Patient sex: M
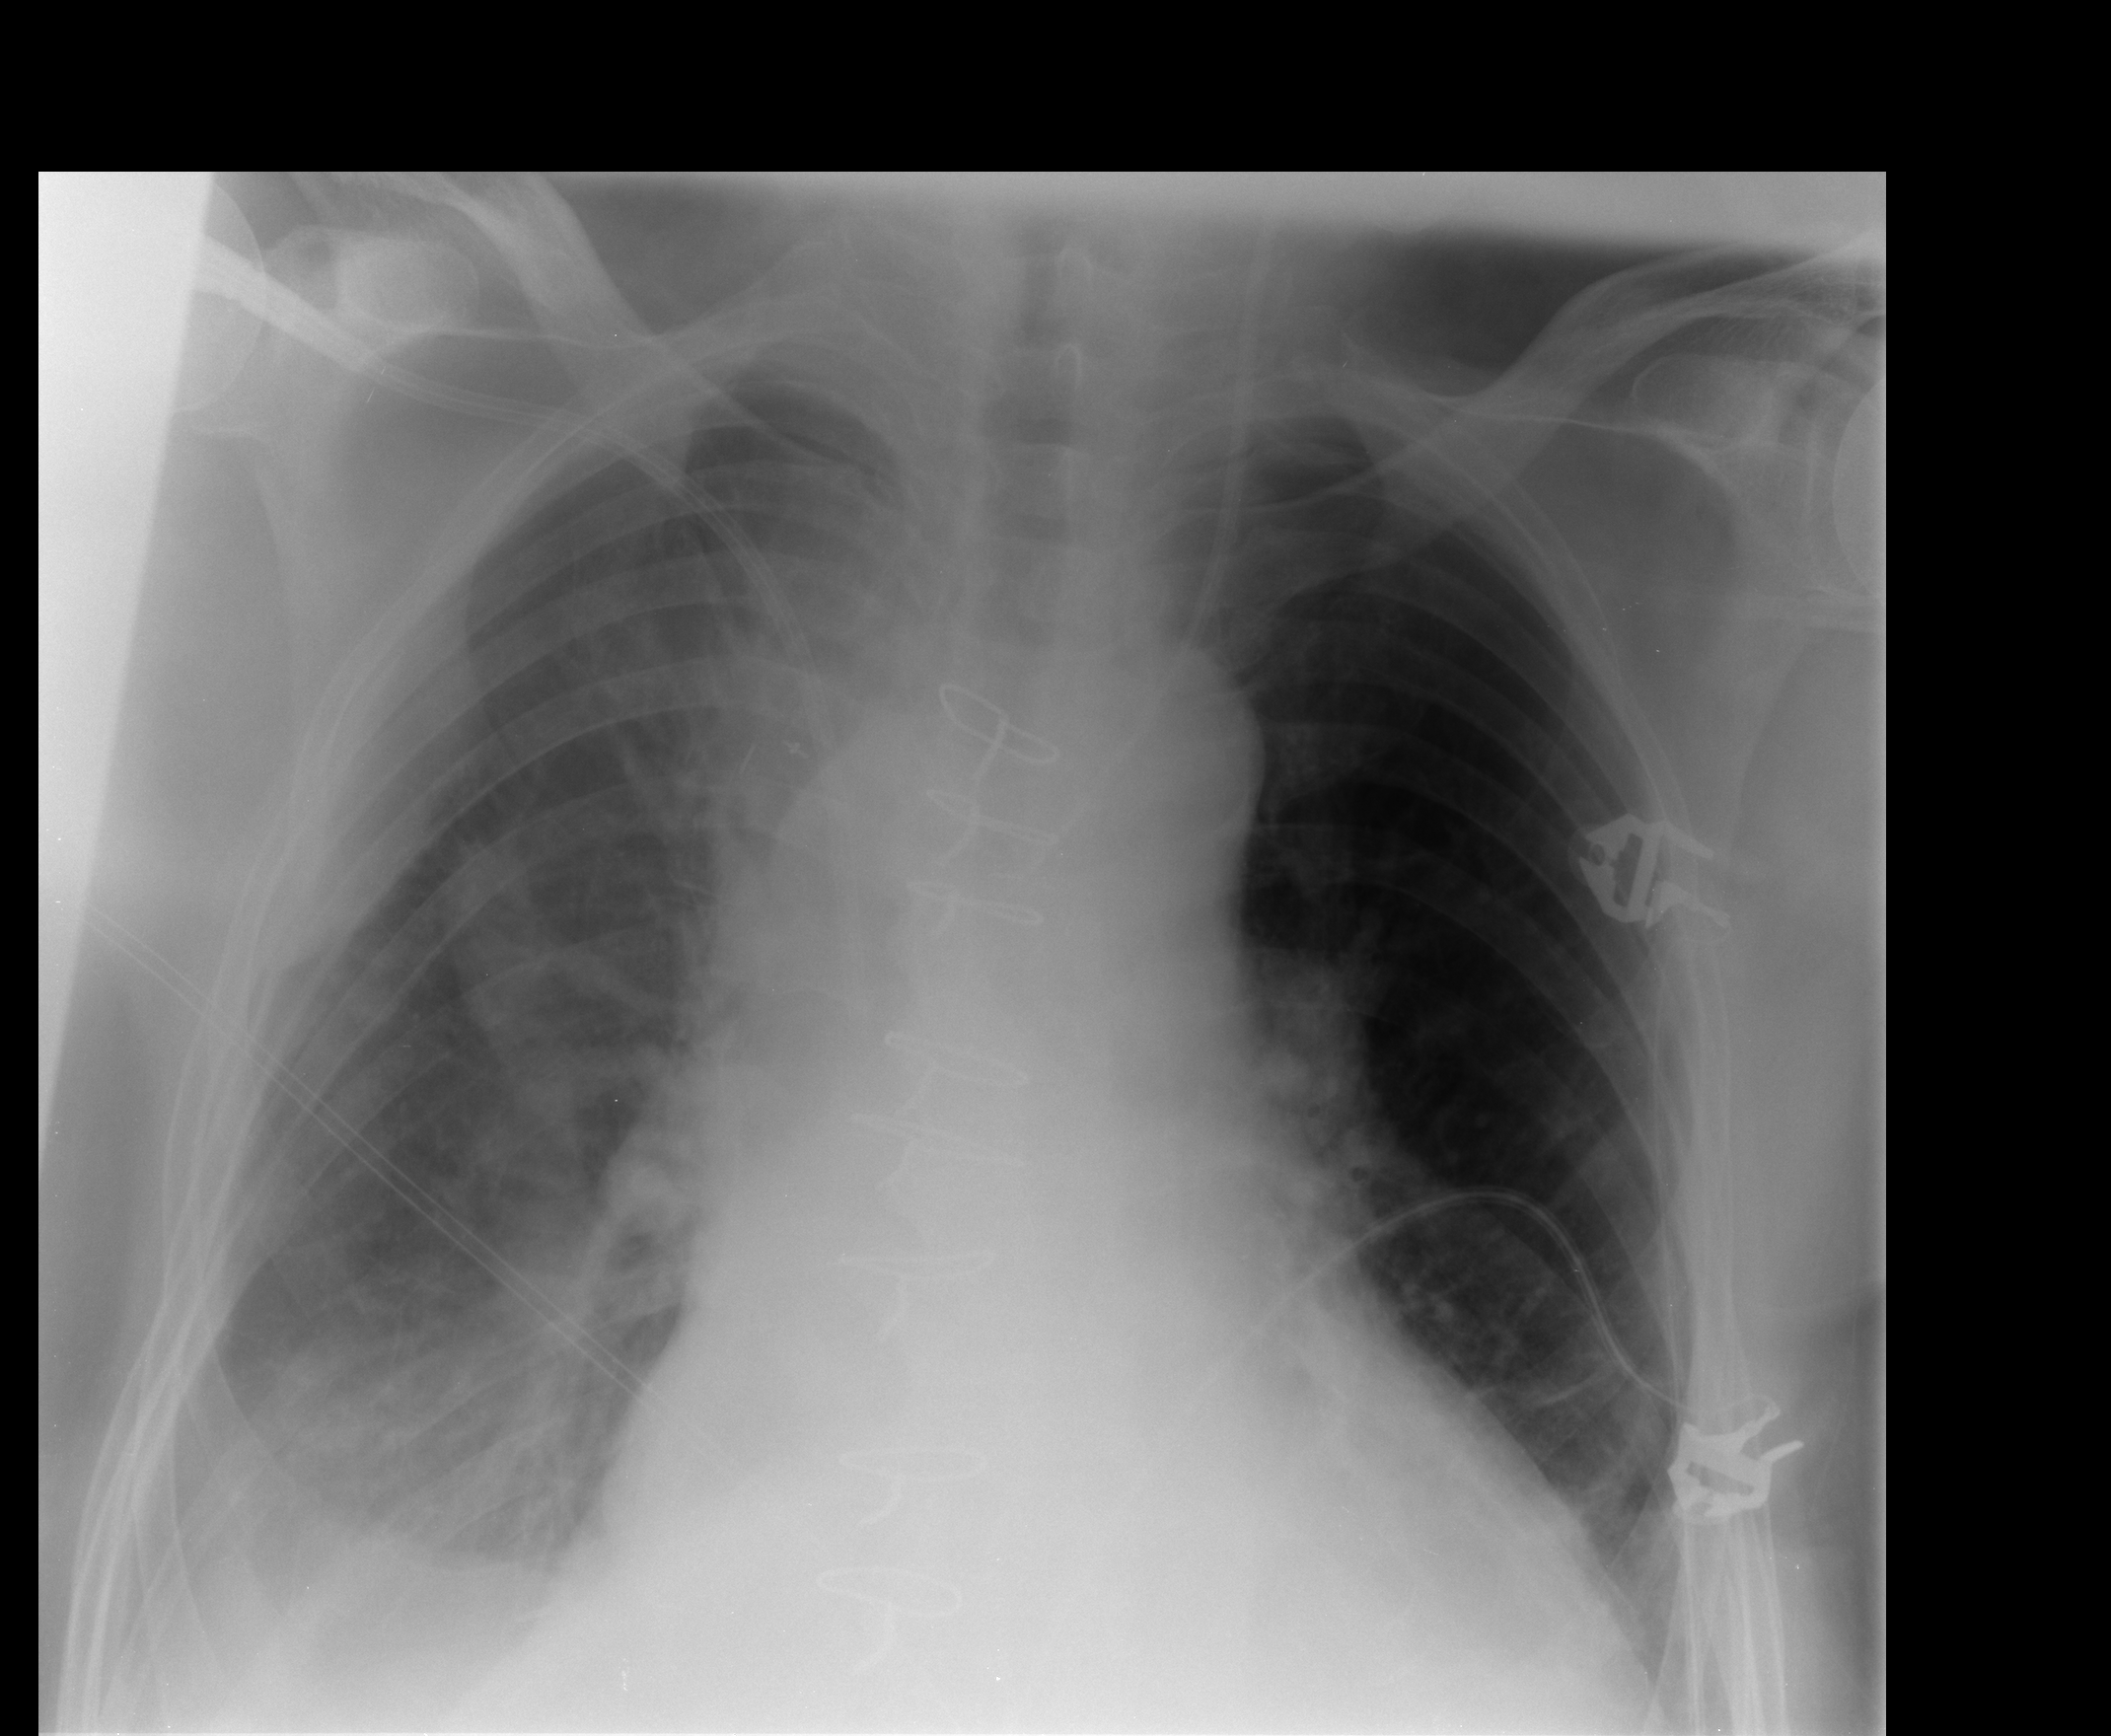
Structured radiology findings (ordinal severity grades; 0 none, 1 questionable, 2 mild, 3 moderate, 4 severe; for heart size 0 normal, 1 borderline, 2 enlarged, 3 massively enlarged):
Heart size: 2
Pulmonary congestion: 0
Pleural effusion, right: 2
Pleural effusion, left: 1
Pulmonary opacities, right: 2
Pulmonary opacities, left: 0
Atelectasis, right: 2
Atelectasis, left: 0